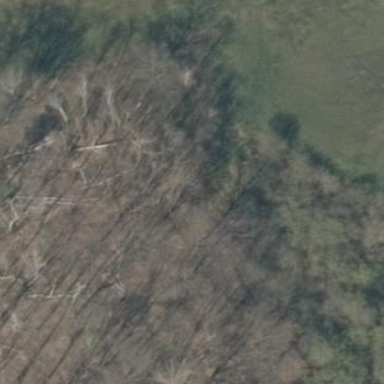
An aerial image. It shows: Forest area.